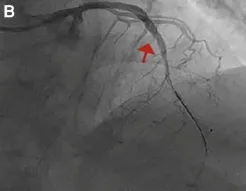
(B) Final angiography of the left anterior descending artery showed satisfactory apposition of the stent to the vessel wall, with no signs of dissection, and forward blood flow rated as TIMI3.
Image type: radiology (x_ray)